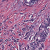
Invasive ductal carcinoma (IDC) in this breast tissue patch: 1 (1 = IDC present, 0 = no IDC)